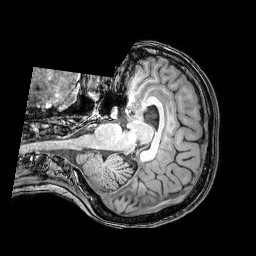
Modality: T1w
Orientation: axial
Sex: female
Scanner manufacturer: philips
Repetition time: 0.008145 s
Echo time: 0.00373 s